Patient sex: F
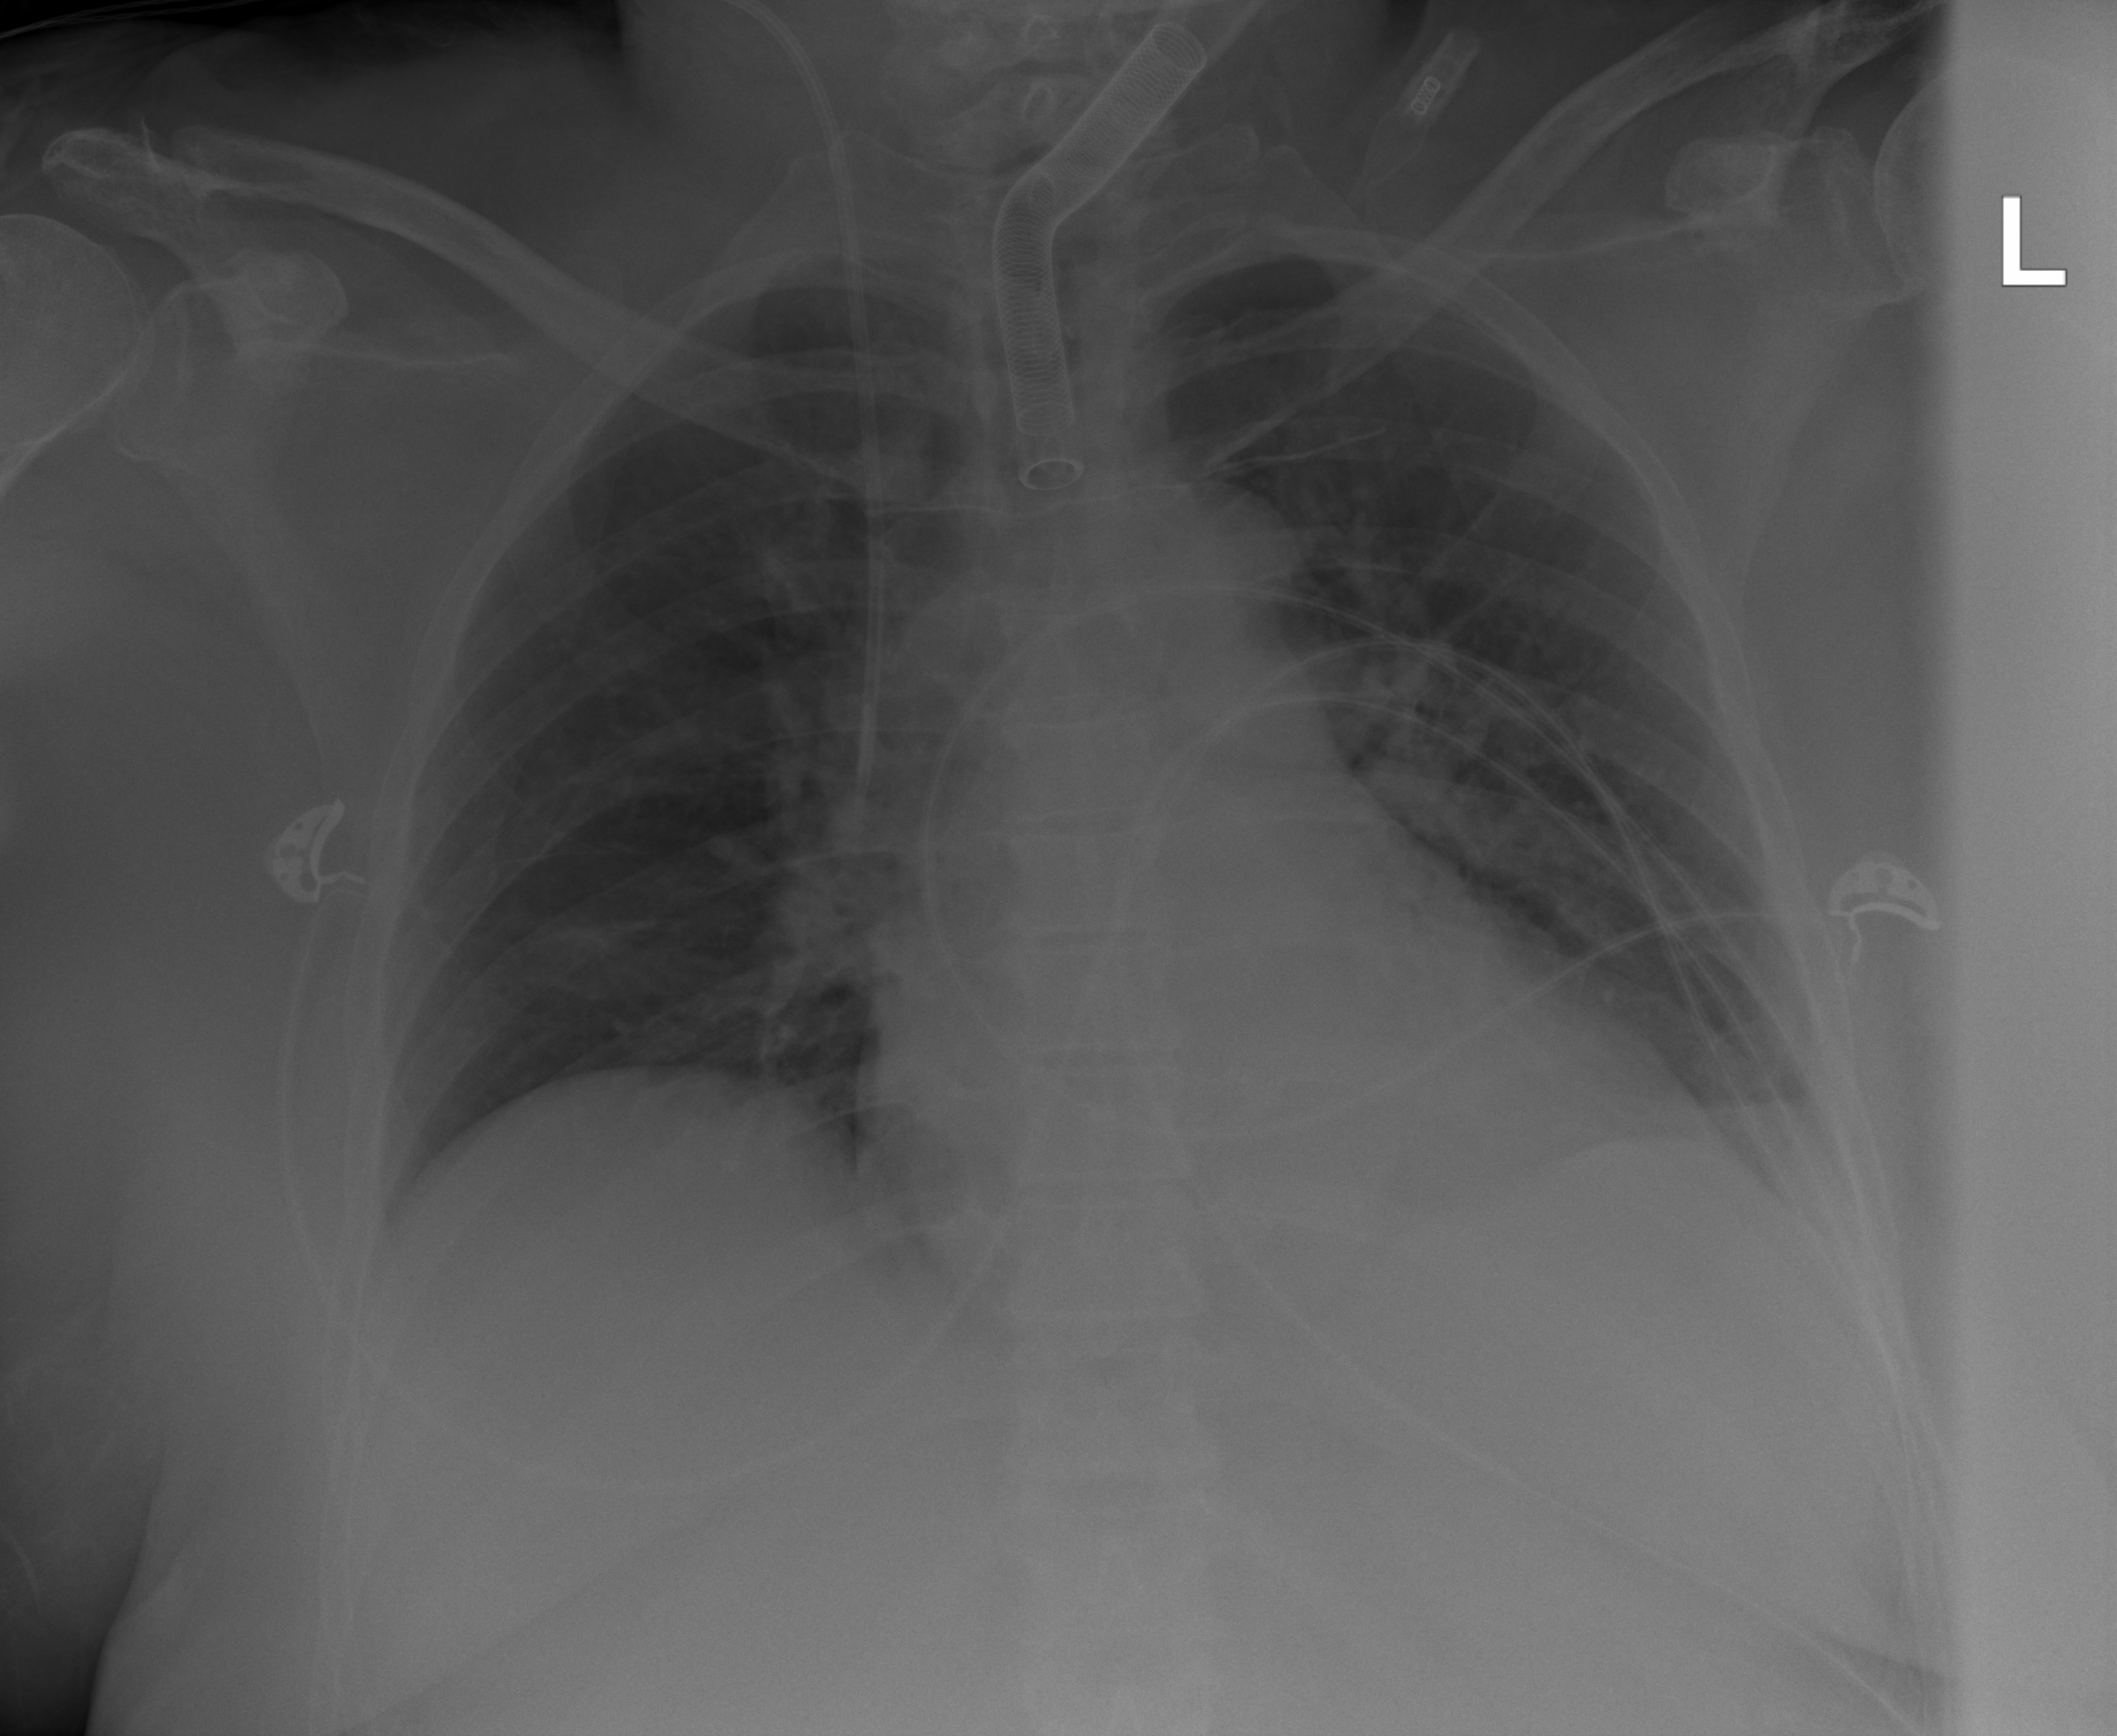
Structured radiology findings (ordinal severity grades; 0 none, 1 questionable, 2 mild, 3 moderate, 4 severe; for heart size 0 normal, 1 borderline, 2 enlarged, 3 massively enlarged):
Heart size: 2
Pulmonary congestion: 0
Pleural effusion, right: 0
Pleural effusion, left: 0
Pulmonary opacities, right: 0
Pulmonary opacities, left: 0
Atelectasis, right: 1
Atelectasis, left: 2